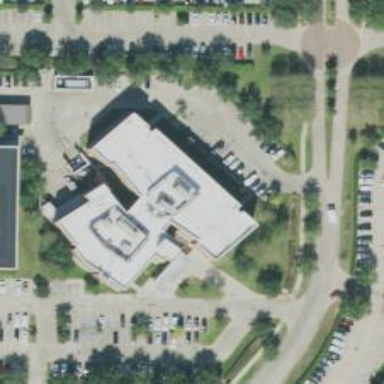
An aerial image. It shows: Healthcare facility identified as hospital.